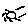
Label: sun